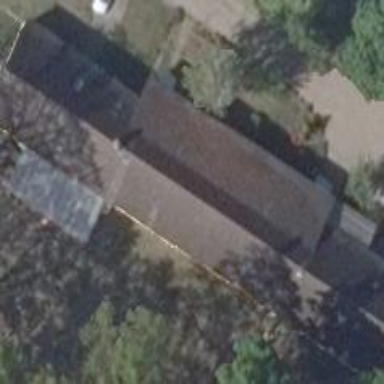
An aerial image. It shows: Building.